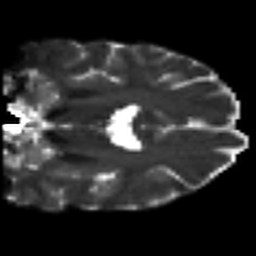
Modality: T2w
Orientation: coronal
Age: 37
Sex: female
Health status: ill
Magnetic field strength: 3 T
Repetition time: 9 s
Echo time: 0.093 s